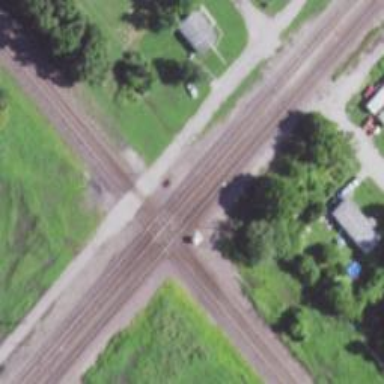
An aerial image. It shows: Railway junction.